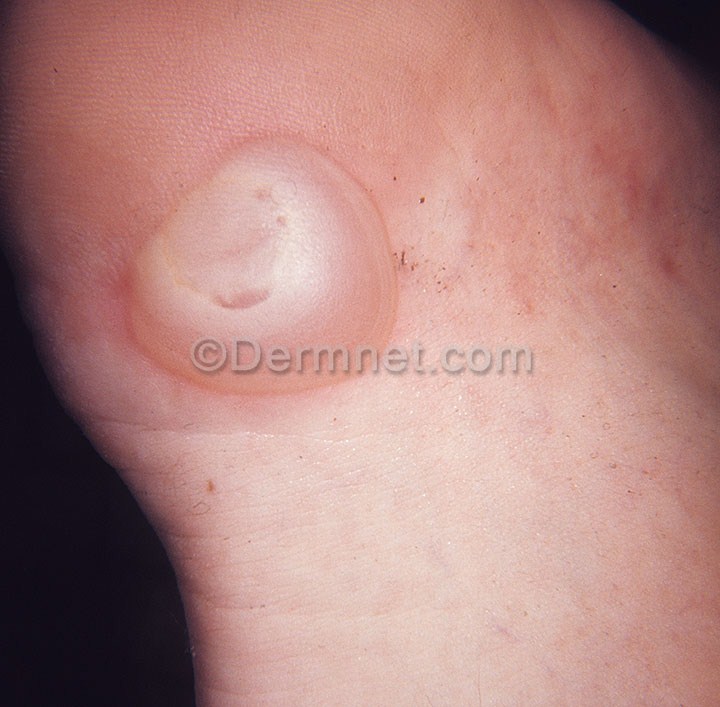
Disease: Bullous Disease Photos